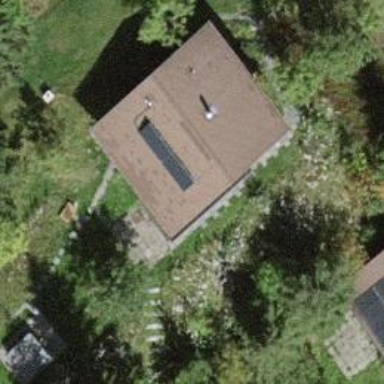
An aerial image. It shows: Solar photovoltaic panel generator.